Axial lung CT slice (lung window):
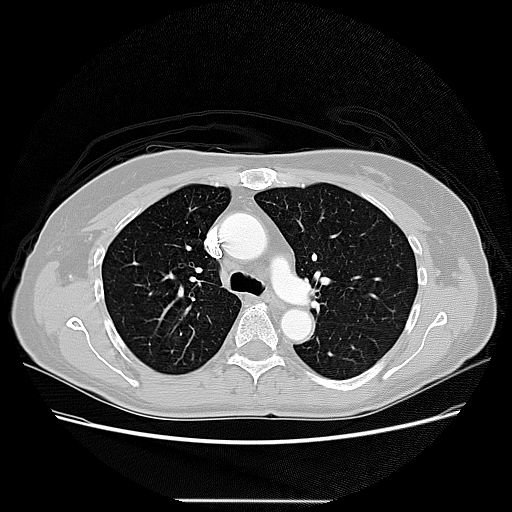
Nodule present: no